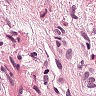
Metastatic tissue present: yes